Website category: sports
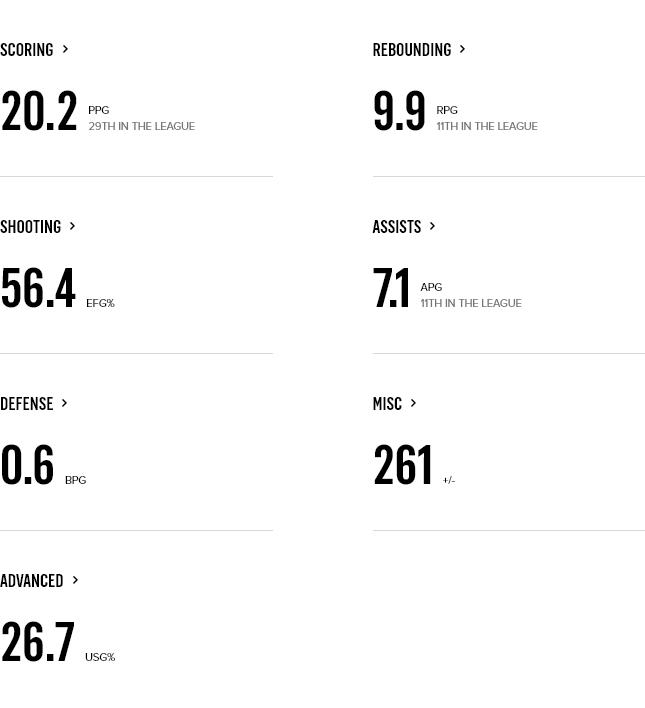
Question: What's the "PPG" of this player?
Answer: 20.2

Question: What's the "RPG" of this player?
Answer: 9.9

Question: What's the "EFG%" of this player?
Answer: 56.4

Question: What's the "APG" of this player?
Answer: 7.1

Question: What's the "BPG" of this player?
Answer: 0.6

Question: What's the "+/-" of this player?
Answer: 261

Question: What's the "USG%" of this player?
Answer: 26.7

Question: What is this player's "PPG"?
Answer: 20.2

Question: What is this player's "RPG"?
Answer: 9.9

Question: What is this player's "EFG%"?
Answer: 56.4

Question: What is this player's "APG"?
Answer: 7.1

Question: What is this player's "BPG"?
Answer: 0.6

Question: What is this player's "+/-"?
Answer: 261

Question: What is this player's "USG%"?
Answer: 26.7

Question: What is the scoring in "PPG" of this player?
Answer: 20.2

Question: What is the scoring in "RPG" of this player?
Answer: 9.9

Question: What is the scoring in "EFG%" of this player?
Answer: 56.4

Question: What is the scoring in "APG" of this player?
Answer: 7.1

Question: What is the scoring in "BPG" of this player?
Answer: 0.6

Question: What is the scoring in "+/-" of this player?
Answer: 261

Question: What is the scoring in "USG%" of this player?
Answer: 26.7

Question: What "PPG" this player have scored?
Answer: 20.2

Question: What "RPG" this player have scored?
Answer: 9.9

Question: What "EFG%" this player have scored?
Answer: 56.4

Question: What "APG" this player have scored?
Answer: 7.1

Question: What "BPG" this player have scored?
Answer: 0.6

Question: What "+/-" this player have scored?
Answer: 261

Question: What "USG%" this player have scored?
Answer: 26.7

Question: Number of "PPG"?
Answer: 20.2

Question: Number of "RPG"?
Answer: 9.9

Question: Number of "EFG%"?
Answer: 56.4

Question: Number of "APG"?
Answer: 7.1

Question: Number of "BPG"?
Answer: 0.6

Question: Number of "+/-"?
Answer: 261

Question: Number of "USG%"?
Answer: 26.7

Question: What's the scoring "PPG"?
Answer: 20.2

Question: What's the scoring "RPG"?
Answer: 9.9

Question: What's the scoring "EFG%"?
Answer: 56.4

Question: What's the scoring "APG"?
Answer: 7.1

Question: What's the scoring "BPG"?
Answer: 0.6

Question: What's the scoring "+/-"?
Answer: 261

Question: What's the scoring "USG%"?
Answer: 26.7